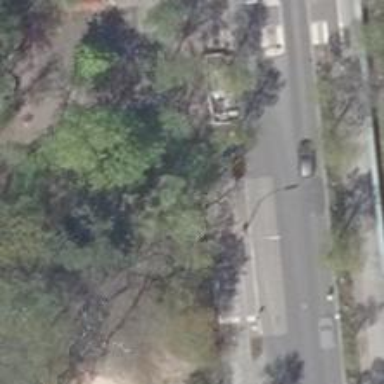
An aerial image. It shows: Avenue lined with deciduous broadleaved trees.